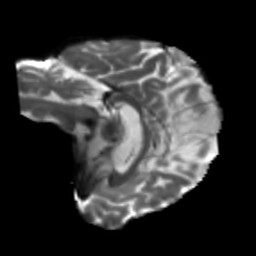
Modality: T2w
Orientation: sagittal
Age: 69
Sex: female
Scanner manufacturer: siemens
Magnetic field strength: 3 T
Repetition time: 5.25 s
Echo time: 0.08 s